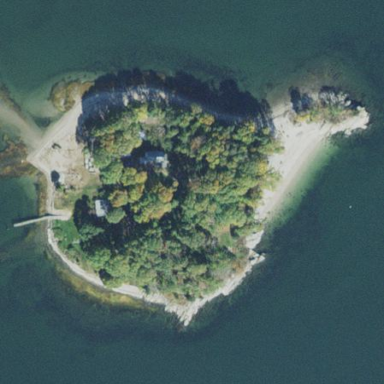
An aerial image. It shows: Islet located along the natural coastline.